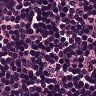
Metastatic tissue present: no